Question: I have three wards in my database and Employees (3 on ward A, 4 on B and 1 on C) and the below script prints out all the Wards correctly and prints out the 3 employees that works on ward A but nothing more (I:E it only compares against ward A and not the other 2)
Can you see any obvious error in the order that the php is executing that causes this? I'm new to PHP so thats why I don't quite understand the syntax =)
'''
while ( $row = mysql_fetch_array($wardNames) ) {
echo("<tr><td><a href="javascript:displayWard('" . $row['Name'] ."')">
<div class='wardHeader'><div class='plus'></div><div class='wardName'><b>" . $row['Name'] . " </b></div>
</div>
</a></td></tr>");
while ( $employeerow = mysql_fetch_array($Employees)) {//Only prints out employees on ward A and not B or C. Why?
if($employeerow['Ward']==$row['Name']){
echo("<tr><td>" . $employeerow['Name'] . "</td></tr>");
}
}
}
'''
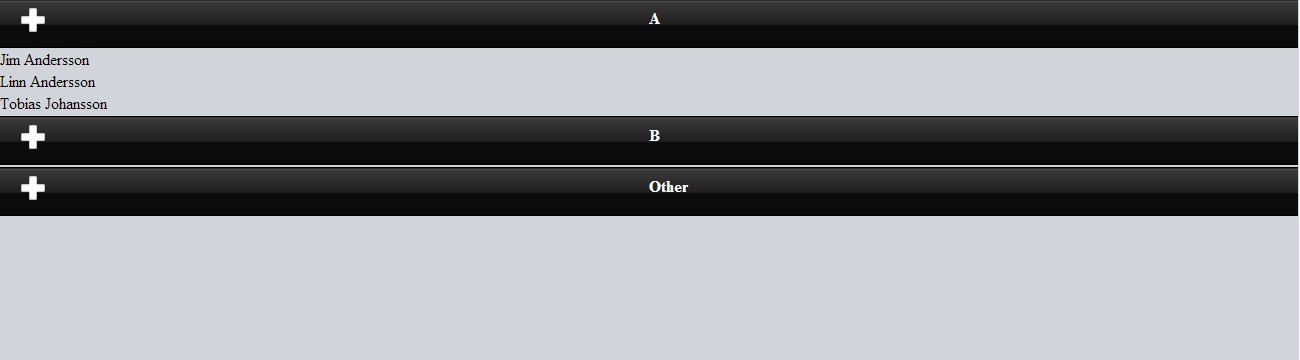
Answer: After iterating over a resultset it's exhausted and thus not iterable anymore. Store it in an array before the outer loop:
'''
$all_employees = array();
while($row = mysql_fetch_array($Employees)) {
$all_employees[] = $row;
}
while ( $row = mysql_fetch_array($wardNames) ) {
echo("<tr><td><a href="javascript:displayWard('" . $row['Name'] ."')">
<div class='wardHeader'><div class='plus'></div><div class='wardName'><b>" . $row['Name'] . " </b></div>
</div>
</a></td></tr>");
foreach($all_employees as $employeerow)
if($employeerow['Ward']==$row['Name']){
echo("<tr><td>" . $employeerow['Name'] . "</td></tr>");
}
}
}
'''